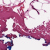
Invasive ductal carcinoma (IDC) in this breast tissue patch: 0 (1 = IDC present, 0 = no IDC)